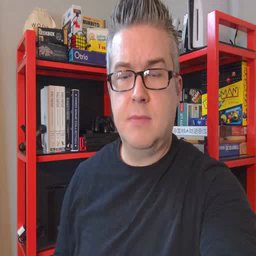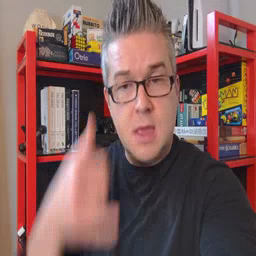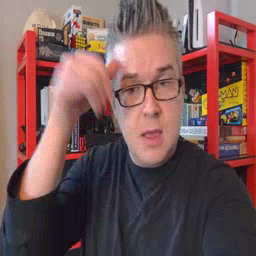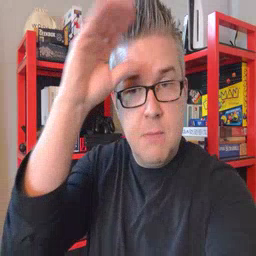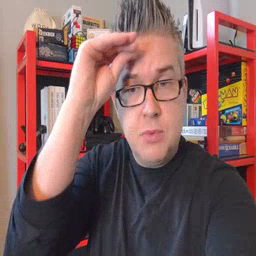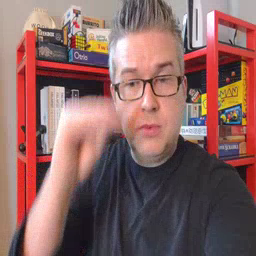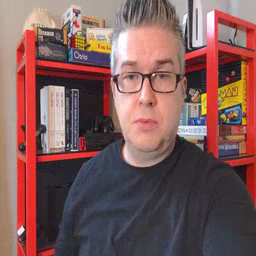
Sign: cowboy